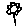
Label: flower